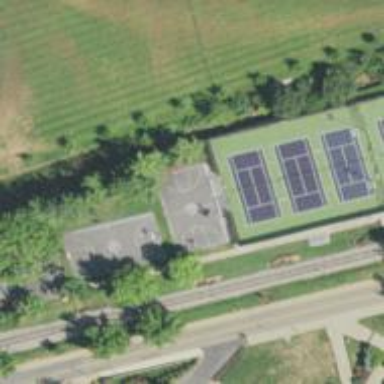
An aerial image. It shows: Tartan surface tennis court enclosed by fence.